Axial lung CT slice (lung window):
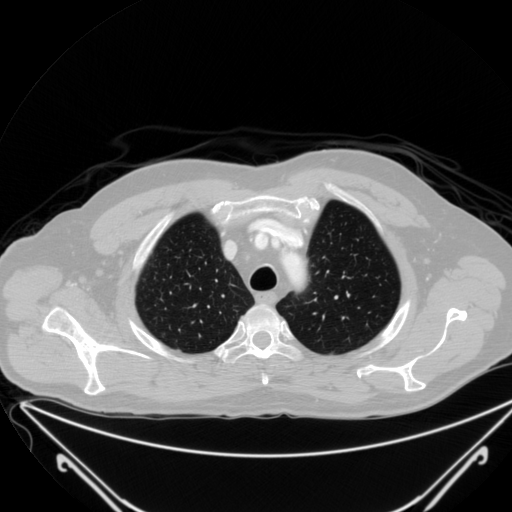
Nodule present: no